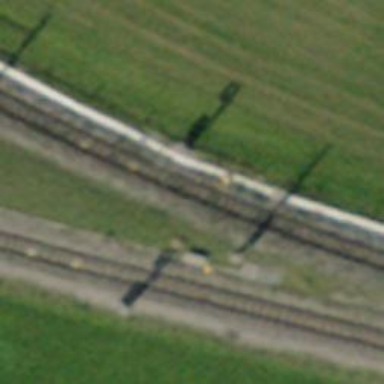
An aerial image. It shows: Railway signal.